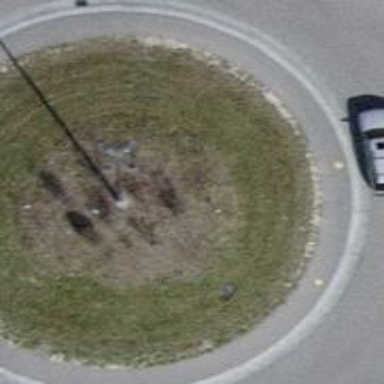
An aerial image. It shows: Secondary road with asphalt surface leading to roundabout.